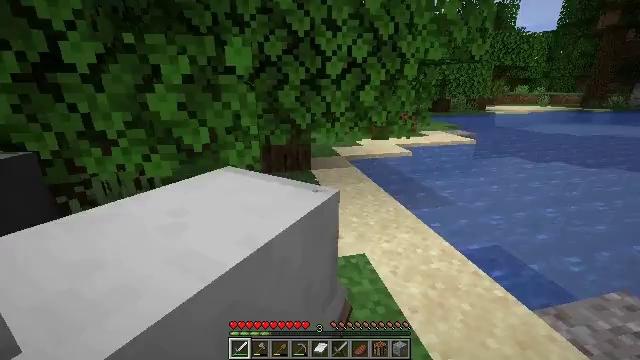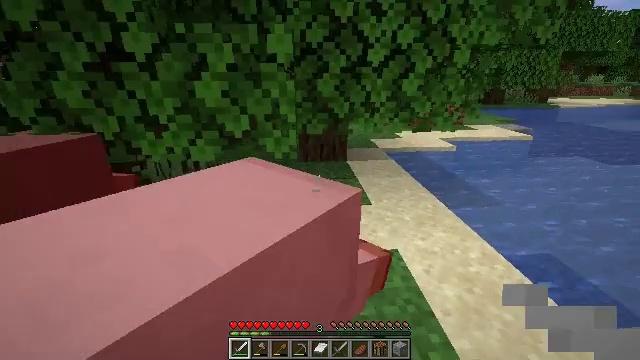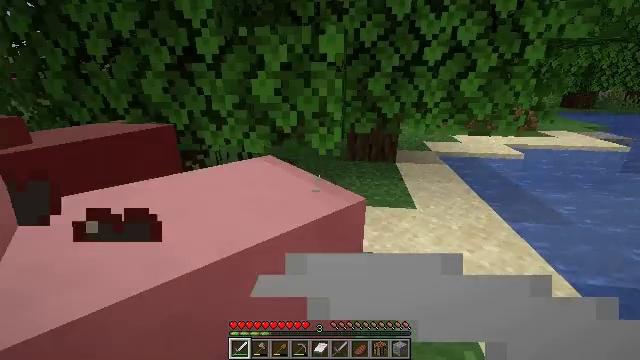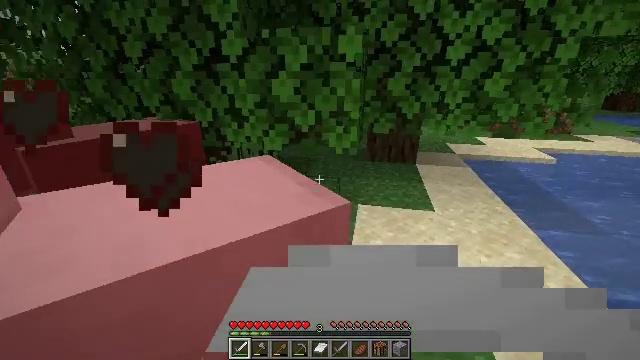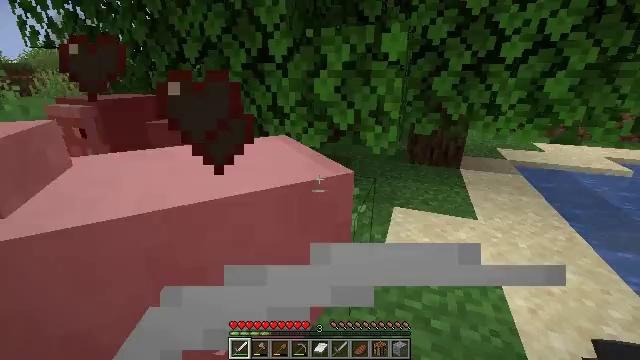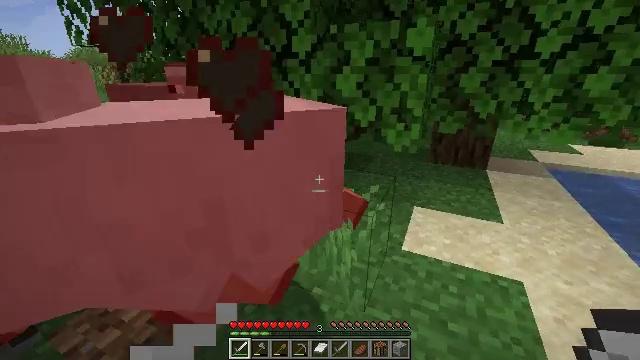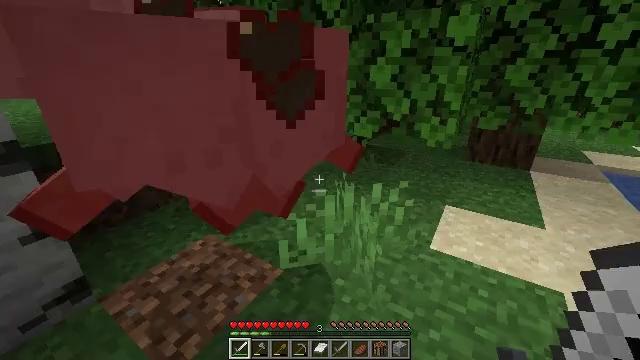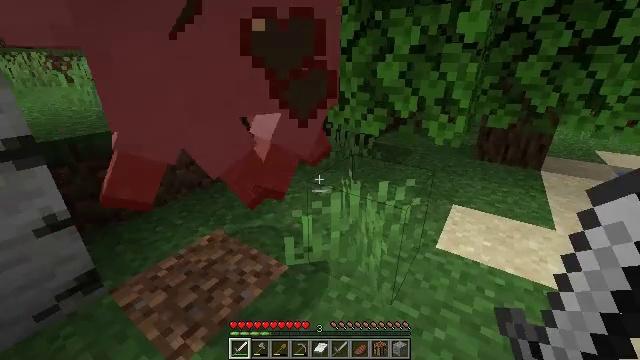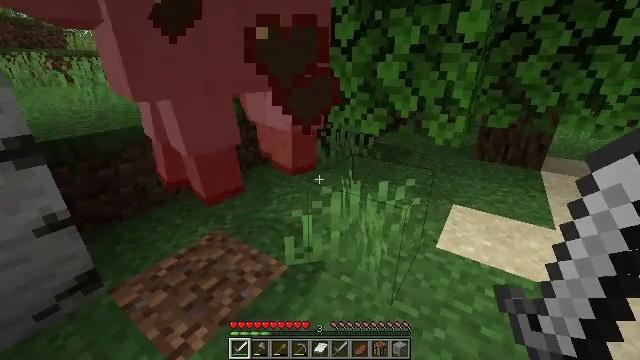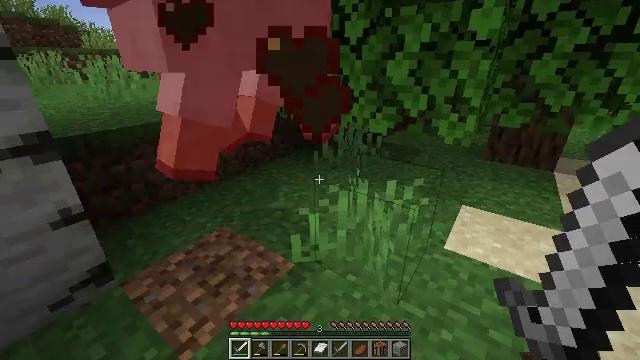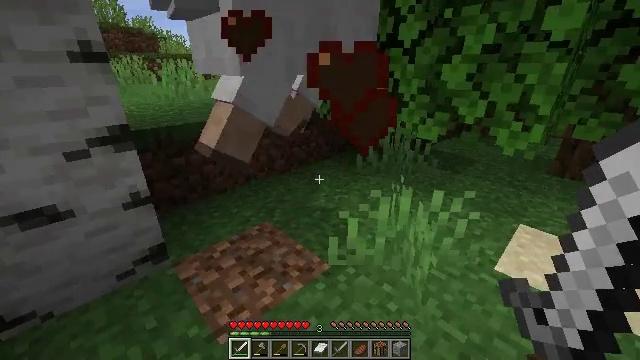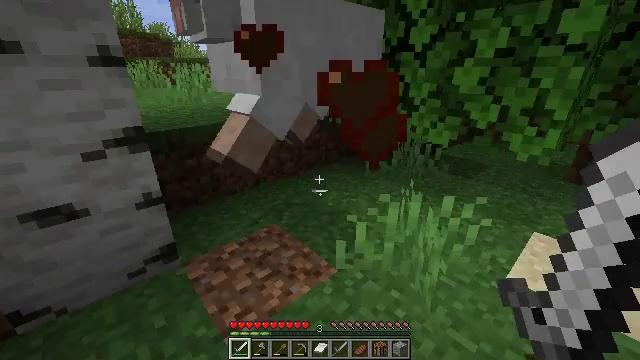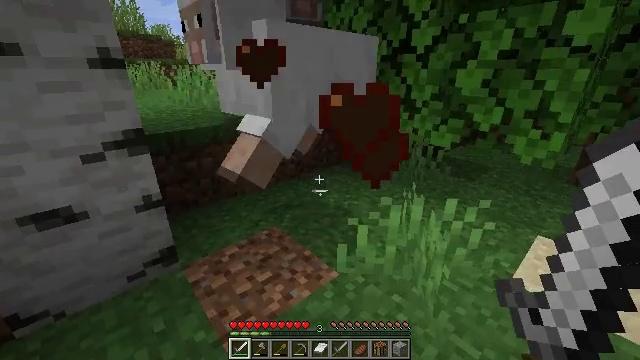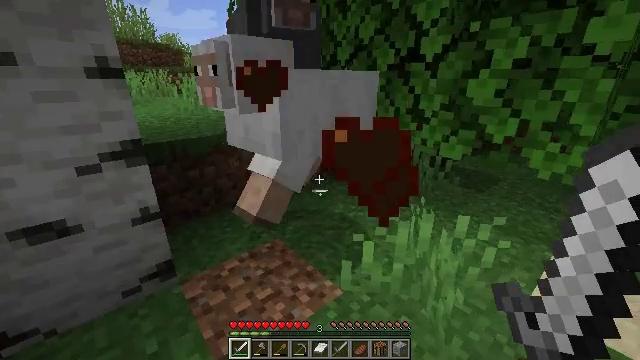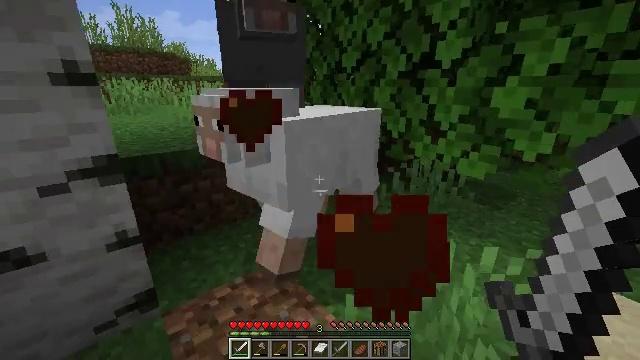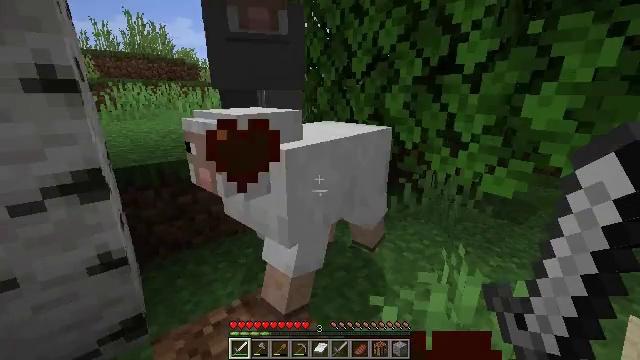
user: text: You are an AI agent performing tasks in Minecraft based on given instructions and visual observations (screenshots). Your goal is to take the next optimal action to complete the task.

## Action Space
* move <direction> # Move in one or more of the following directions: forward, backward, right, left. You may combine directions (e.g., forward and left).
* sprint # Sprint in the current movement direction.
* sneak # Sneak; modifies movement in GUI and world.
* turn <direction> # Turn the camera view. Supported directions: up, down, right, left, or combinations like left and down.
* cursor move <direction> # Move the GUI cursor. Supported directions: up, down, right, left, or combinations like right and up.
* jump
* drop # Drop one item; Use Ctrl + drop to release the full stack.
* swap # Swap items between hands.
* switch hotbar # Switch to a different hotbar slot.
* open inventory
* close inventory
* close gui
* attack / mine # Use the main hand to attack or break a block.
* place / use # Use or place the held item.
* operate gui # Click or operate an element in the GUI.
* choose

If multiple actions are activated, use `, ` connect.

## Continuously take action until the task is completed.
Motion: motion action
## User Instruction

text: Hunt animals.
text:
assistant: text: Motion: turn left and down
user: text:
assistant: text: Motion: turn left
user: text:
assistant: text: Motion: turn left
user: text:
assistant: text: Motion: turn left
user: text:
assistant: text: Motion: turn left
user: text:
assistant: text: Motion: turn left and down
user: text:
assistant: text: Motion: turn left
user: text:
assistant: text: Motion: no_op
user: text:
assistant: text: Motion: turn left
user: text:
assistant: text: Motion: turn left
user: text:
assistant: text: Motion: turn left
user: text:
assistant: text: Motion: move forward
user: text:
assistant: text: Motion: move forward, turn left and up
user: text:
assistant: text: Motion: move forward, turn left and up
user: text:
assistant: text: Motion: move forward, turn left and up
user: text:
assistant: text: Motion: move forward, turn left and up
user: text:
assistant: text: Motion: turn left and up
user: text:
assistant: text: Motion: attack / mine
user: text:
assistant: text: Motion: attack / mine
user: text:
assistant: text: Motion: attack / mine
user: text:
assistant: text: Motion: attack / mine
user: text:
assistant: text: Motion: no_op
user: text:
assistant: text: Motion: no_op
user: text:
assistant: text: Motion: no_op
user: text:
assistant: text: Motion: turn left and down
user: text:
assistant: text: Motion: turn left and down
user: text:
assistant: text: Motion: turn left
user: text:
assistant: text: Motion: turn left
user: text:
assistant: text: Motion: move forward, turn left
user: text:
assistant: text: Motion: move forward, turn left